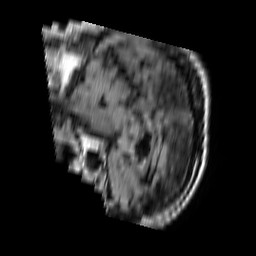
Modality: FLAIR
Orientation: sagittal
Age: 75
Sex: male
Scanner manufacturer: philips
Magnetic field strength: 1.5 T
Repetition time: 11 s
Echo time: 0.14 s